The picture encodes a bearing's raw vibration samples as pixel intensities in a 2-D grid. Determine the bearing's health state. Answer with exactly one of: normal, inner_race, outer_race, ball.
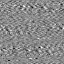
Answer: ball